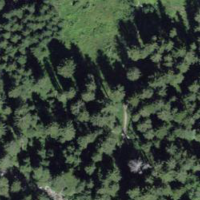
EUNIS habitat code: 43
Species observed at this site:
Orthilia secunda
Boloria selene